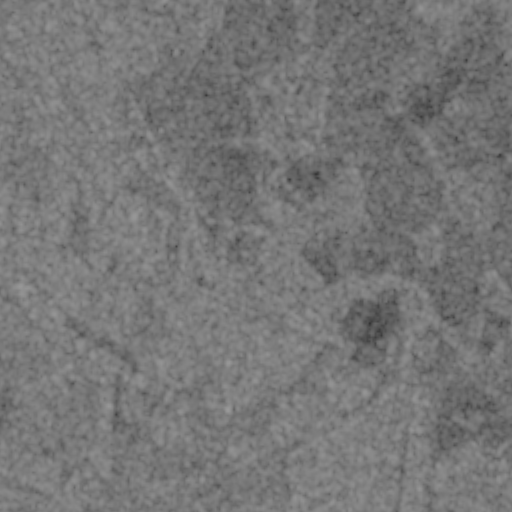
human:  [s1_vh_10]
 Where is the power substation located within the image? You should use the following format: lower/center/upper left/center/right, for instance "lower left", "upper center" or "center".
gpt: The power substation is located in the lower right of the image.
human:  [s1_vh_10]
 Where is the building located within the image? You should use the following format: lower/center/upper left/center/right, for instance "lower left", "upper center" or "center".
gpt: There is no building in the image.

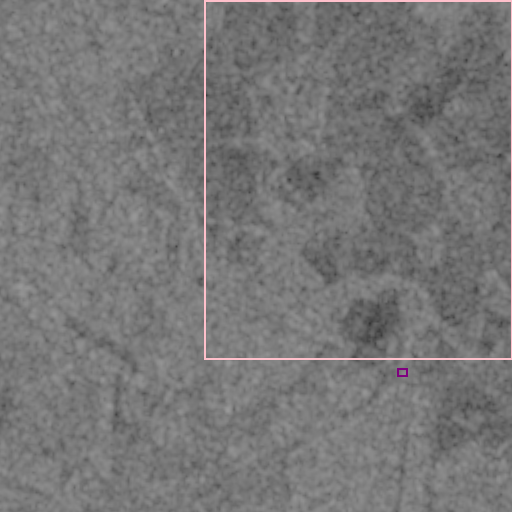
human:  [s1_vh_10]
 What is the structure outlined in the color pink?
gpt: The structure outlined in pink is a crop field.
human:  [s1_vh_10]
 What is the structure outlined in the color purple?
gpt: The structure outlined in purple is a power substation.
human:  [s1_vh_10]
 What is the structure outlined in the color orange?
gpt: There is no orange outline.